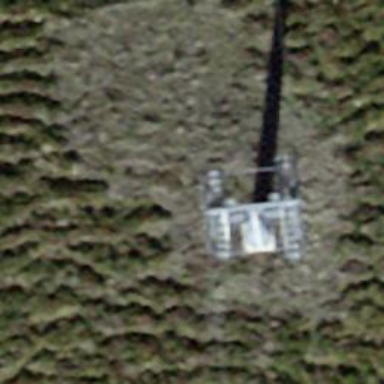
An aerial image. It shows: Pylon for aerialway.